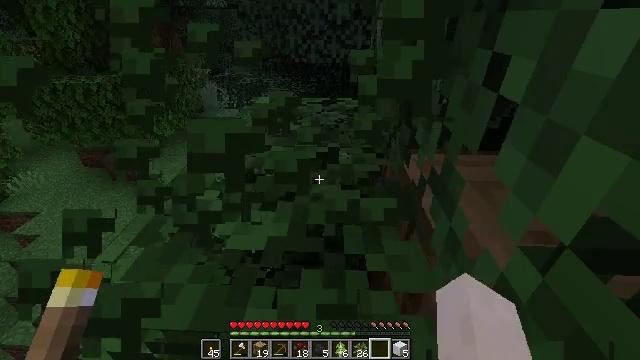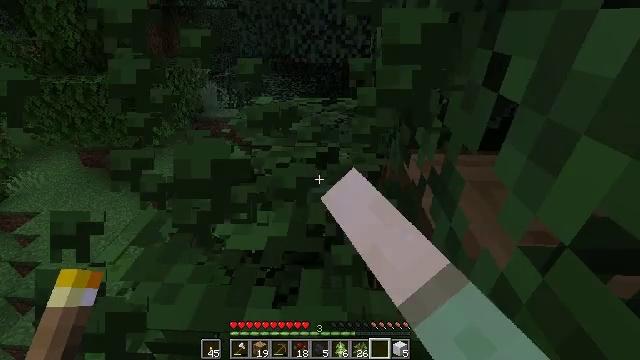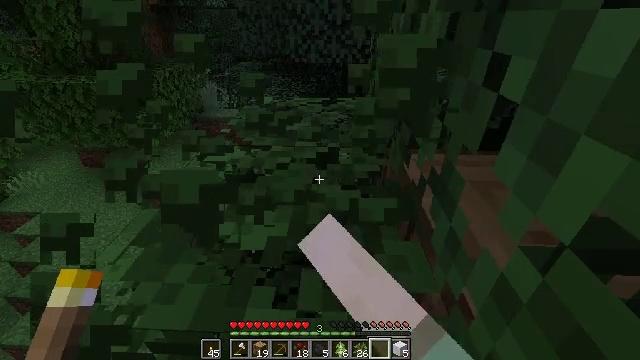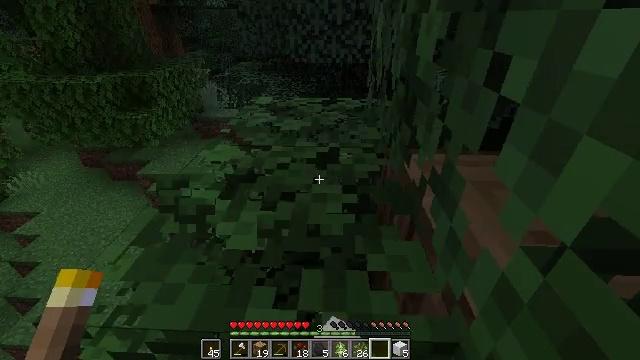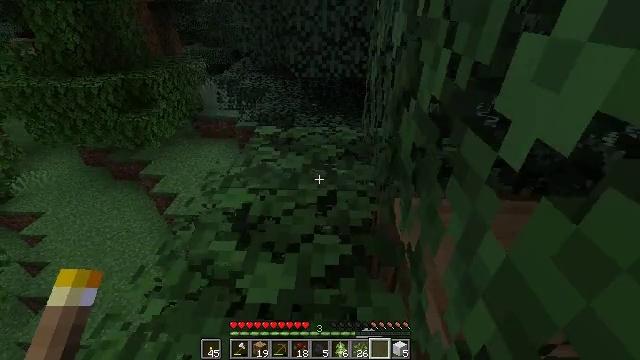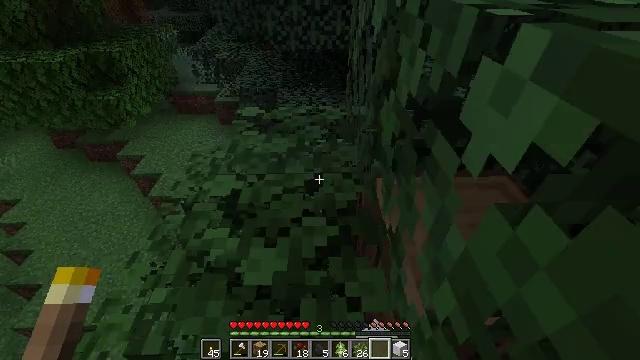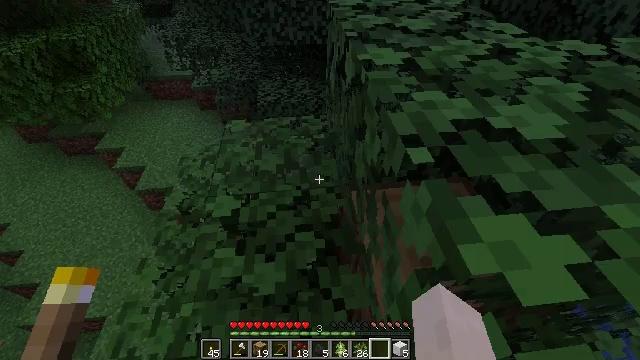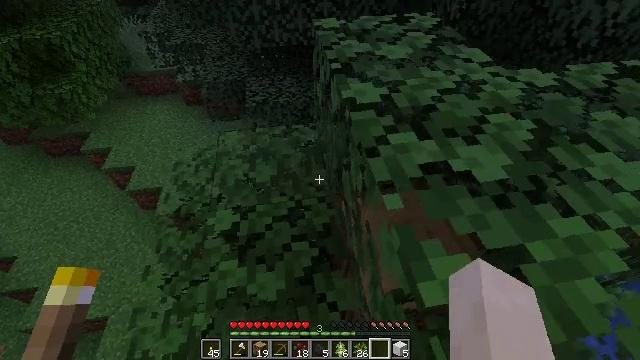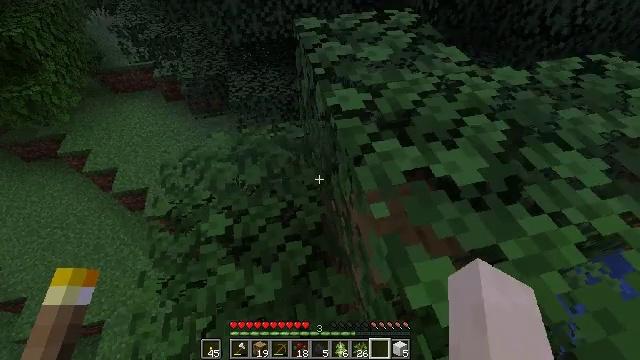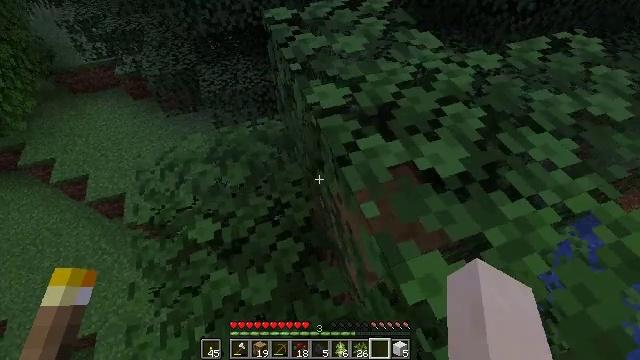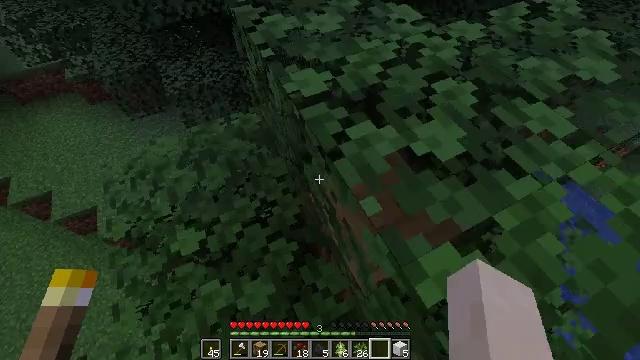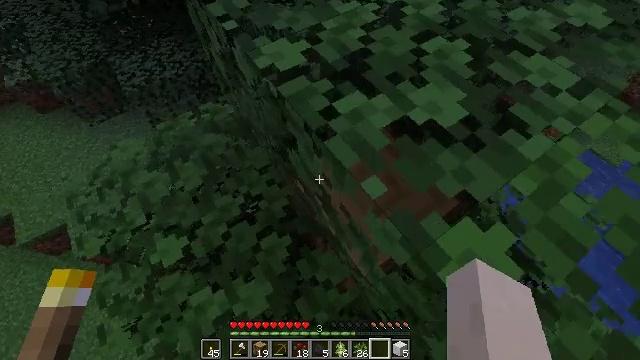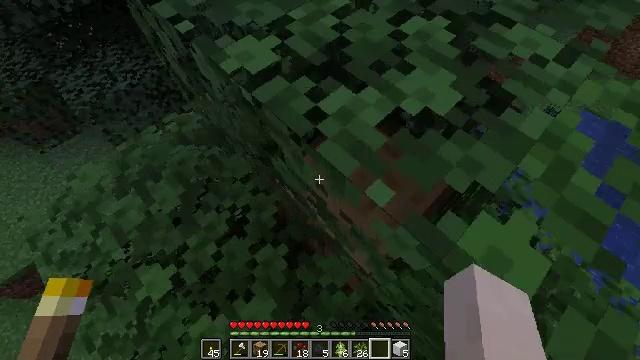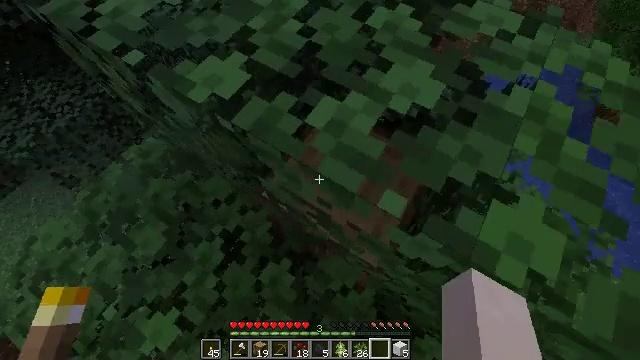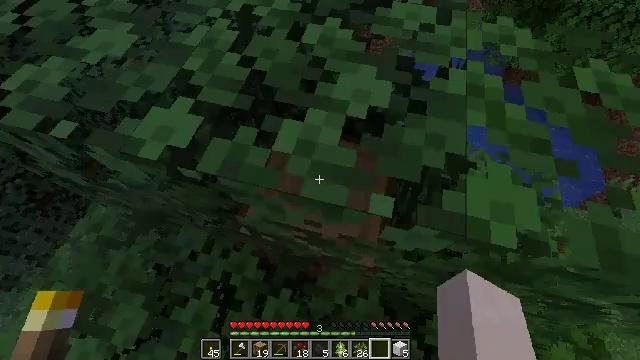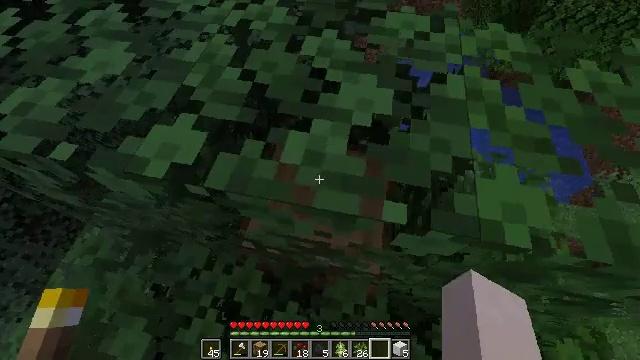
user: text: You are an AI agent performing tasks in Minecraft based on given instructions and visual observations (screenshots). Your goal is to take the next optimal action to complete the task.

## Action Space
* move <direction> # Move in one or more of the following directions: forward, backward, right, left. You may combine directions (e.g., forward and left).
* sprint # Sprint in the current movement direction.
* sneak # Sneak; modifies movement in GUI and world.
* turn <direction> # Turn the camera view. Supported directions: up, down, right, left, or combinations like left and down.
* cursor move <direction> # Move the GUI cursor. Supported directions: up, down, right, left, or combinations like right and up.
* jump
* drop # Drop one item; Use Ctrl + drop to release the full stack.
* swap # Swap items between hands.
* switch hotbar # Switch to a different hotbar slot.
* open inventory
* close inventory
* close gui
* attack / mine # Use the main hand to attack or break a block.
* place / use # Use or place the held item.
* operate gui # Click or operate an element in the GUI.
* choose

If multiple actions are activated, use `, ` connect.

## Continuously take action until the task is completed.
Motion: motion action
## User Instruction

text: Gather oak leaves by attacking.
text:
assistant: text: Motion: attack / mine
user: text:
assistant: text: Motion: attack / mine
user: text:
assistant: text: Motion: move forward
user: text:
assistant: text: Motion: move forward, turn down, jump
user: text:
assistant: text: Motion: move forward, turn right and down, jump
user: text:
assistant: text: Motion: move forward, turn right and down, jump
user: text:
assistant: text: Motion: move forward, turn right and down, jump
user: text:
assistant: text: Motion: move forward, turn right and down, jump
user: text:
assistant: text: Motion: move forward, turn right and down
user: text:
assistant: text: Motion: move forward, turn right and down
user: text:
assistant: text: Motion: move forward, turn right and down
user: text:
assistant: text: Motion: move forward, turn right and down
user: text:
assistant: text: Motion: move forward, turn right and down
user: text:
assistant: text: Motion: turn right and up
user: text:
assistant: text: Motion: turn right and up, attack / mine
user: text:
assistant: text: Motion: attack / mine
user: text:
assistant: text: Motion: turn right and up, attack / mine
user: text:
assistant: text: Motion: turn right and up, attack / mine
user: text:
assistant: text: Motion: turn right, attack / mine
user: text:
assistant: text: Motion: attack / mine
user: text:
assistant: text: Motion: attack / mine
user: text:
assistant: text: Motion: attack / mine
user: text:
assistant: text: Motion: attack / mine
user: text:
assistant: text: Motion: attack / mine
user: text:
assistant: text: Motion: attack / mine